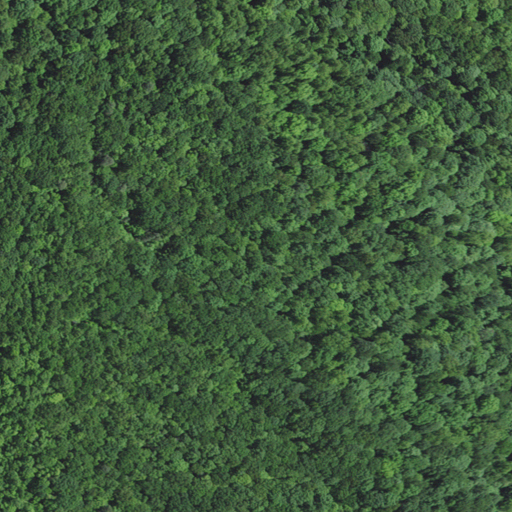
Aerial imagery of ridge(s) in Kentucky named Trace Ridge containing deciduous forest, open development, and mixed forest